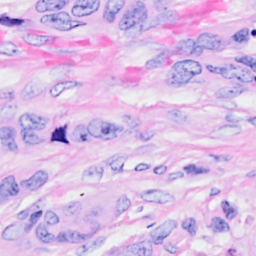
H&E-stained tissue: Breast